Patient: sex M, age 60
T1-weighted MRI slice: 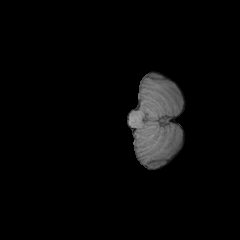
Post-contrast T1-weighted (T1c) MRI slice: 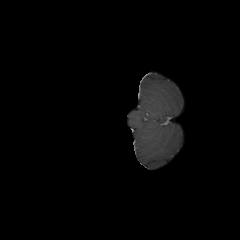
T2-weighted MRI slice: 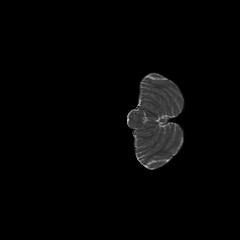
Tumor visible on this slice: no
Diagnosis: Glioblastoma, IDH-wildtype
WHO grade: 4